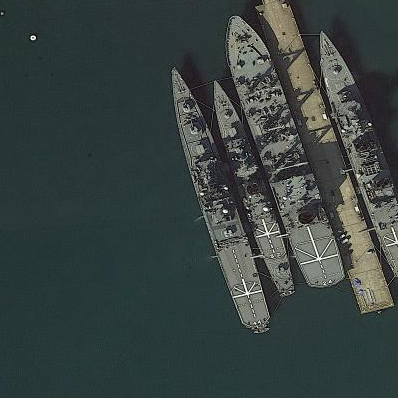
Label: cruiser